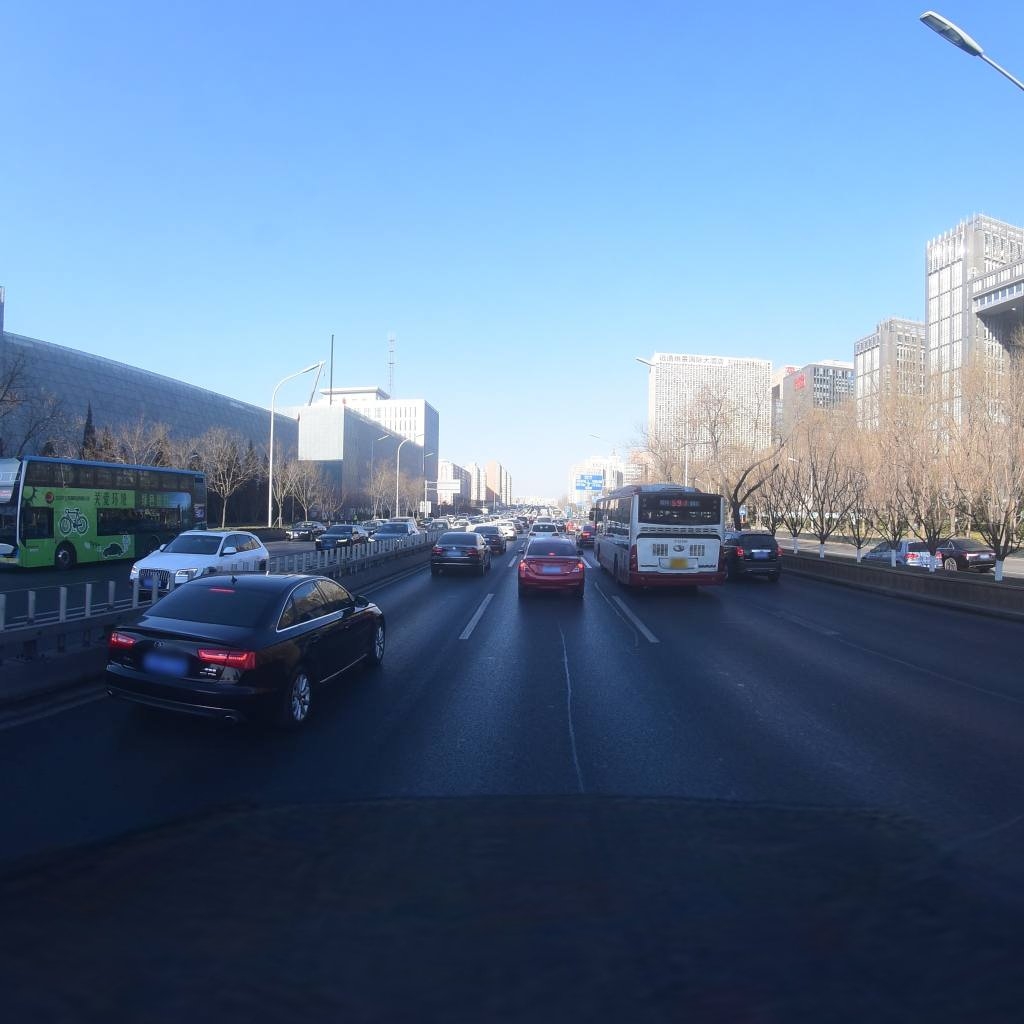
Region: Xicheng
Road damage annotations: longitudinal patch, longitudinal patch, longitudinal patch